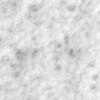
Label: no_change